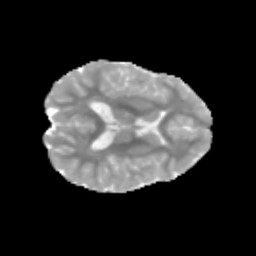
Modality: MD
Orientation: axial
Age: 10
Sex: female
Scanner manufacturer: siemens
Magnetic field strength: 3 T
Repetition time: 3.8 s
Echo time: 0.07 s